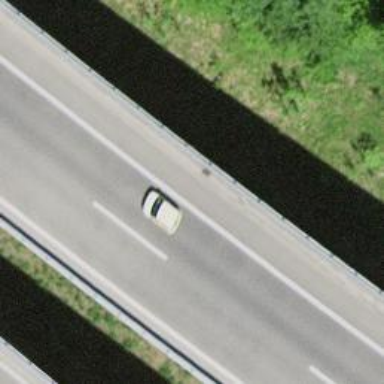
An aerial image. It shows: Viaduct bridge over motorway with asphalt surface.